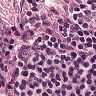
Metastatic tissue present: no